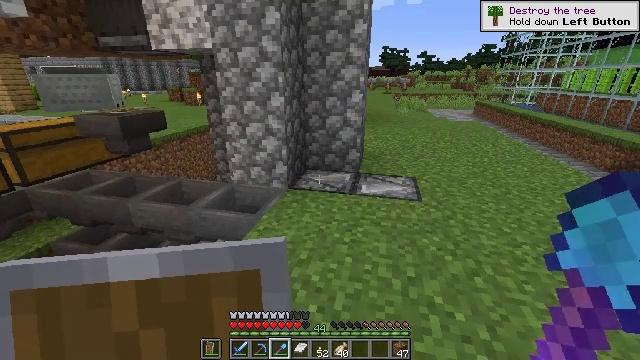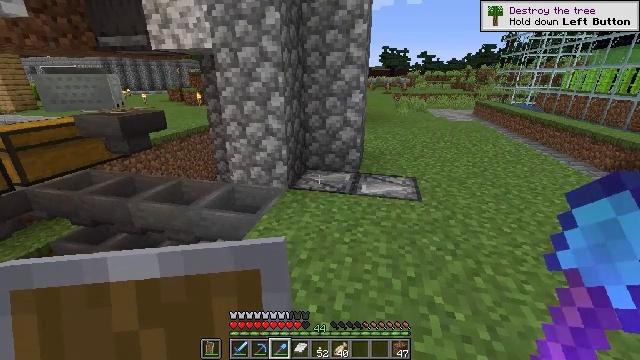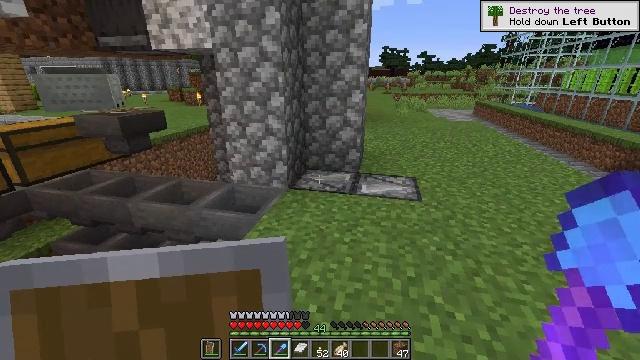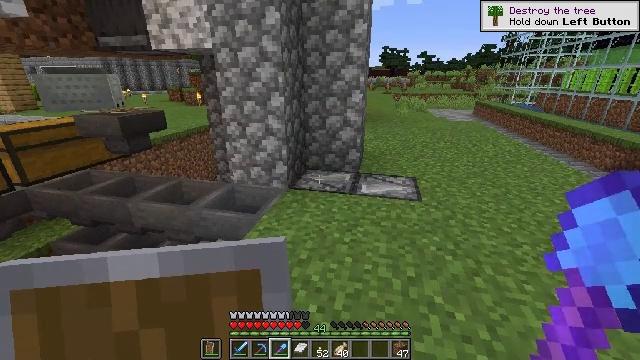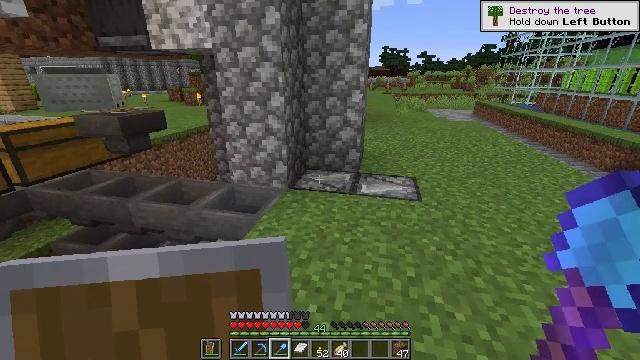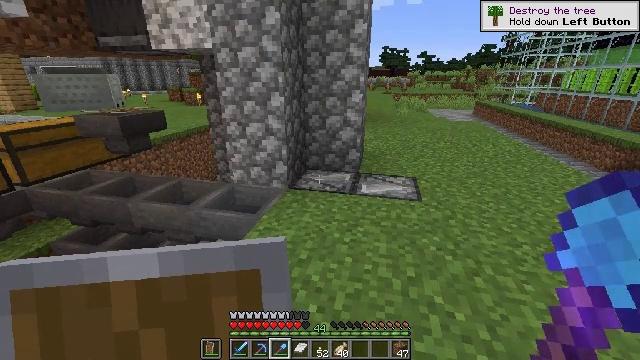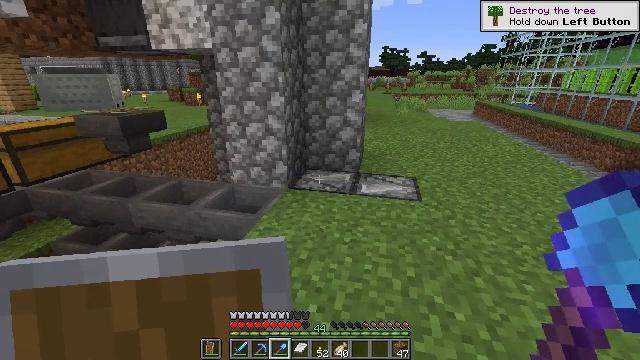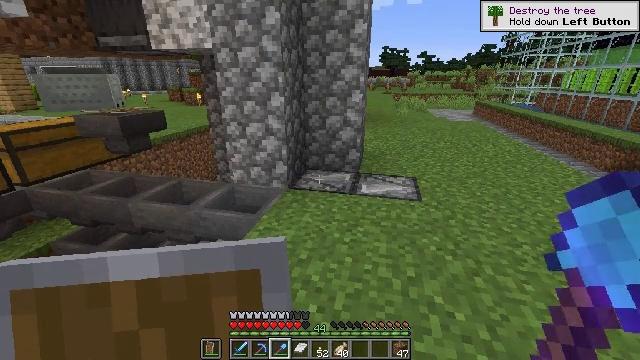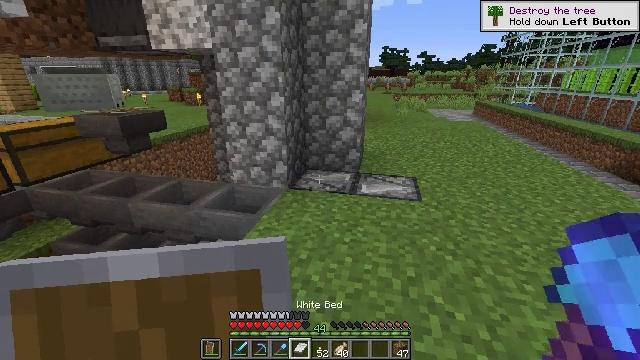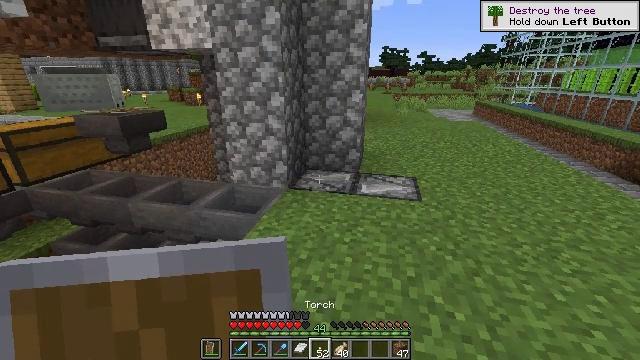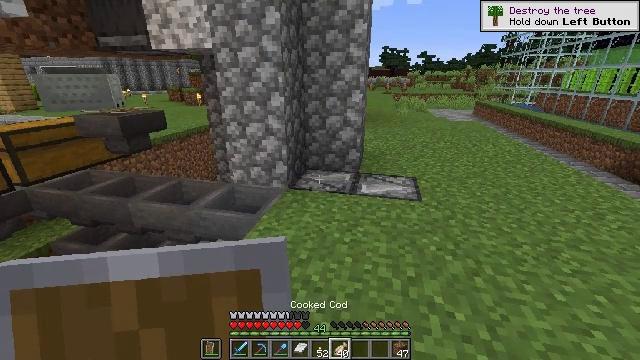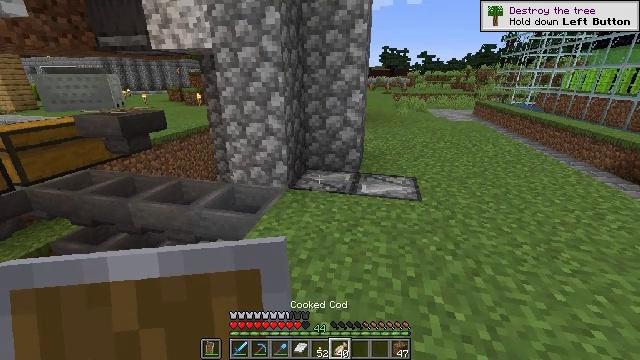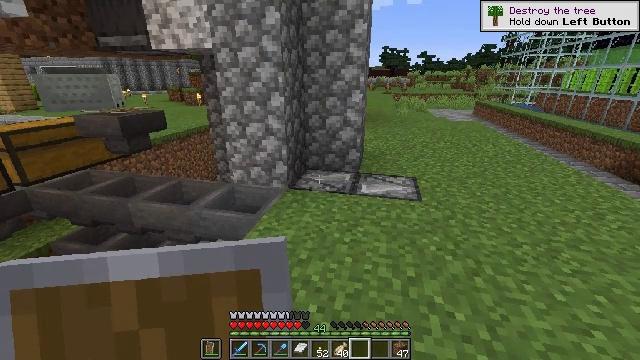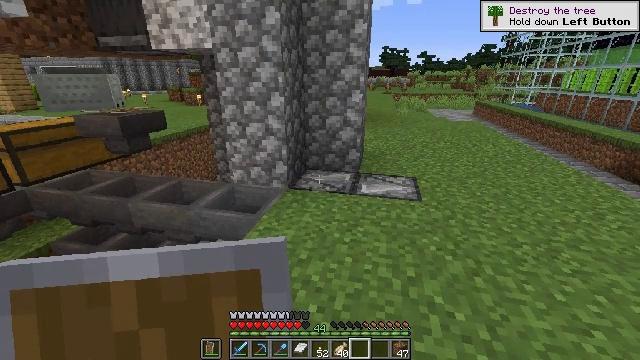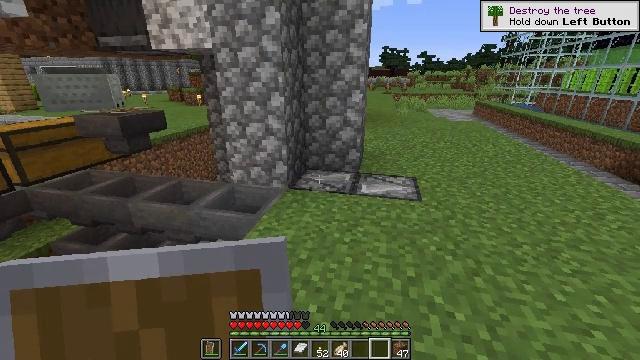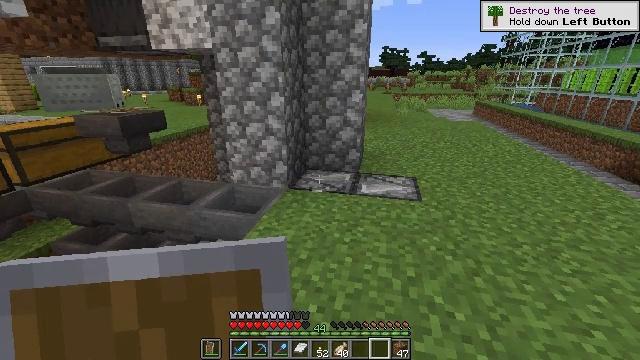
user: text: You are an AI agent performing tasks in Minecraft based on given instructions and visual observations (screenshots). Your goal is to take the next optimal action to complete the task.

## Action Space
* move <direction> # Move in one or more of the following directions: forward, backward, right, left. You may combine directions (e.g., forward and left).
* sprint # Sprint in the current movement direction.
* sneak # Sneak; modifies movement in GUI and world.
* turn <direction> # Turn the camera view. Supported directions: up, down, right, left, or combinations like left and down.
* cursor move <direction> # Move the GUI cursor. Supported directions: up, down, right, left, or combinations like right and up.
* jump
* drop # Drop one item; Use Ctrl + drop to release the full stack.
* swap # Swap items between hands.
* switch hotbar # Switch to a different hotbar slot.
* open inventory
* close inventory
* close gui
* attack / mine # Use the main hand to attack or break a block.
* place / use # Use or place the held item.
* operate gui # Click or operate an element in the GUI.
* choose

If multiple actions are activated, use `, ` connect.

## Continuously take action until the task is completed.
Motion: motion action
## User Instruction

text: Get observer for redstone contraptions.
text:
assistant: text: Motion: no_op
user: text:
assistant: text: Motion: no_op
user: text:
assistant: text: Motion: no_op
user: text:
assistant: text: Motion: no_op
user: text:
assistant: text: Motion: no_op
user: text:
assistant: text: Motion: no_op
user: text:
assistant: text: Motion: no_op
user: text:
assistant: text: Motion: no_op
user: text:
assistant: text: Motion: no_op
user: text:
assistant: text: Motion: no_op
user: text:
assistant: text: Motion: no_op
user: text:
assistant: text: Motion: no_op
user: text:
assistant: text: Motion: no_op
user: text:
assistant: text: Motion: no_op
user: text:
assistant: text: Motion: no_op
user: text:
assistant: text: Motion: no_op
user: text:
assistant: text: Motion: no_op
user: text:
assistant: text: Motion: no_op
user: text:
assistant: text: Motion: no_op
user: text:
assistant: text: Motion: no_op
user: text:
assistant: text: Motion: no_op
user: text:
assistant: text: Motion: no_op
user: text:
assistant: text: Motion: no_op
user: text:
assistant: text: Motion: no_op
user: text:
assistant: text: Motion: no_op
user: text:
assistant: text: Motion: no_op
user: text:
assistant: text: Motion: no_op
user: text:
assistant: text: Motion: move forward
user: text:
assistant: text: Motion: move forward
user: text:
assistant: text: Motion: move forward